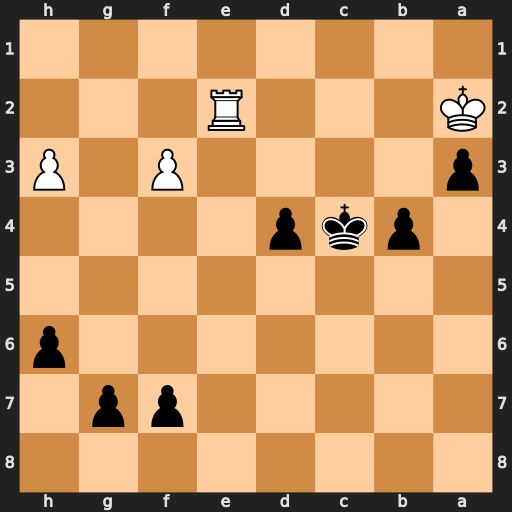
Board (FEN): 8/5pp1/7p/8/1pkp4/p4P1P/K3R3/8
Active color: b
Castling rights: -
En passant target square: -
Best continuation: d3 Re7 f5 Rc7+ Kd4 Kb3 Ke3